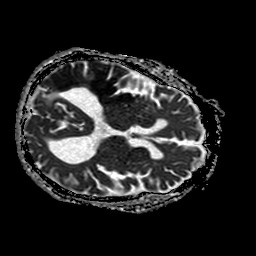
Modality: ADC
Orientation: axial
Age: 75
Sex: male
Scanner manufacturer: philips
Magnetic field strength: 1.5 T
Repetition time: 3.879 s
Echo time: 0.09873 s